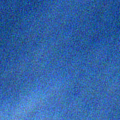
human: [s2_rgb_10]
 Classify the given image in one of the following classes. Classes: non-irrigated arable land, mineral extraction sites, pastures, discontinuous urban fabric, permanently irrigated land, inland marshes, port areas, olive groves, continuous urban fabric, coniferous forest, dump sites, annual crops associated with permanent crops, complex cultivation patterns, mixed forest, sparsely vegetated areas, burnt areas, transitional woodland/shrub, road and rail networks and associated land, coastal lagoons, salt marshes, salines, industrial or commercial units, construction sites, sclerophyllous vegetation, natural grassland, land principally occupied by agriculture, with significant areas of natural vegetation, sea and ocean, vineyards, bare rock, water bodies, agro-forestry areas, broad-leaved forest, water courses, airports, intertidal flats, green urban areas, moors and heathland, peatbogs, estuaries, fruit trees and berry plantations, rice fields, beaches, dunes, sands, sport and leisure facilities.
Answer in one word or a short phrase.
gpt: sea and ocean